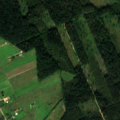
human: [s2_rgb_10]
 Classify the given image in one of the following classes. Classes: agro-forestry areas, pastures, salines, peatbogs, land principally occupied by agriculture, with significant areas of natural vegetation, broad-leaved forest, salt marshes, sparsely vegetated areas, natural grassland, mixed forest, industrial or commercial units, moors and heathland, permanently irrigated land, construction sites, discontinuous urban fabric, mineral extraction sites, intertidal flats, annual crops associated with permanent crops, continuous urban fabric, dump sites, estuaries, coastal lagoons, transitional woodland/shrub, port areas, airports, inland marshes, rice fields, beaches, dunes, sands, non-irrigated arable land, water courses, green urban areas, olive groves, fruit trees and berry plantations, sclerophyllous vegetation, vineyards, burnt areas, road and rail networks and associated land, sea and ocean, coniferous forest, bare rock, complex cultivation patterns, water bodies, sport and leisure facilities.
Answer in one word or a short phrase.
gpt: pastures, complex cultivation patterns, coniferous forest, mixed forest